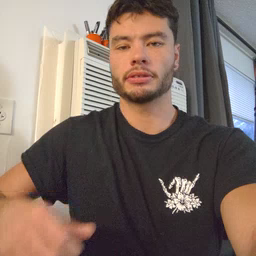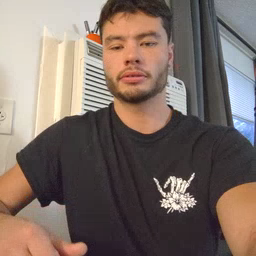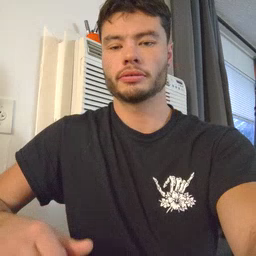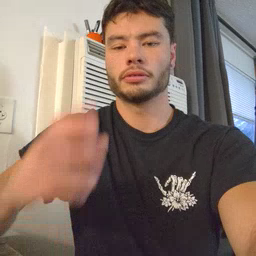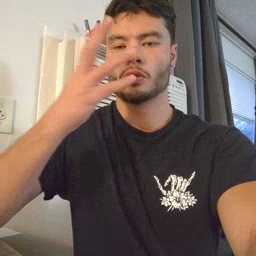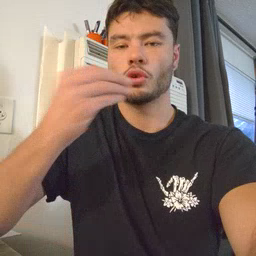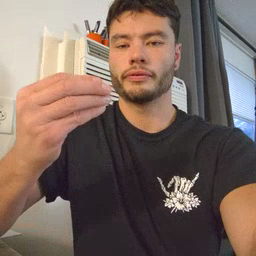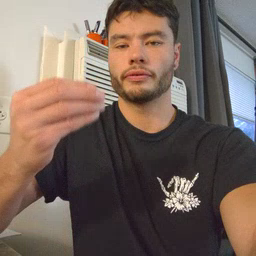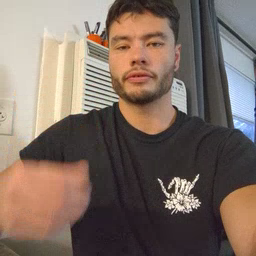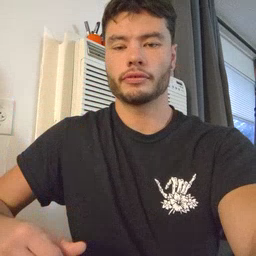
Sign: wolf